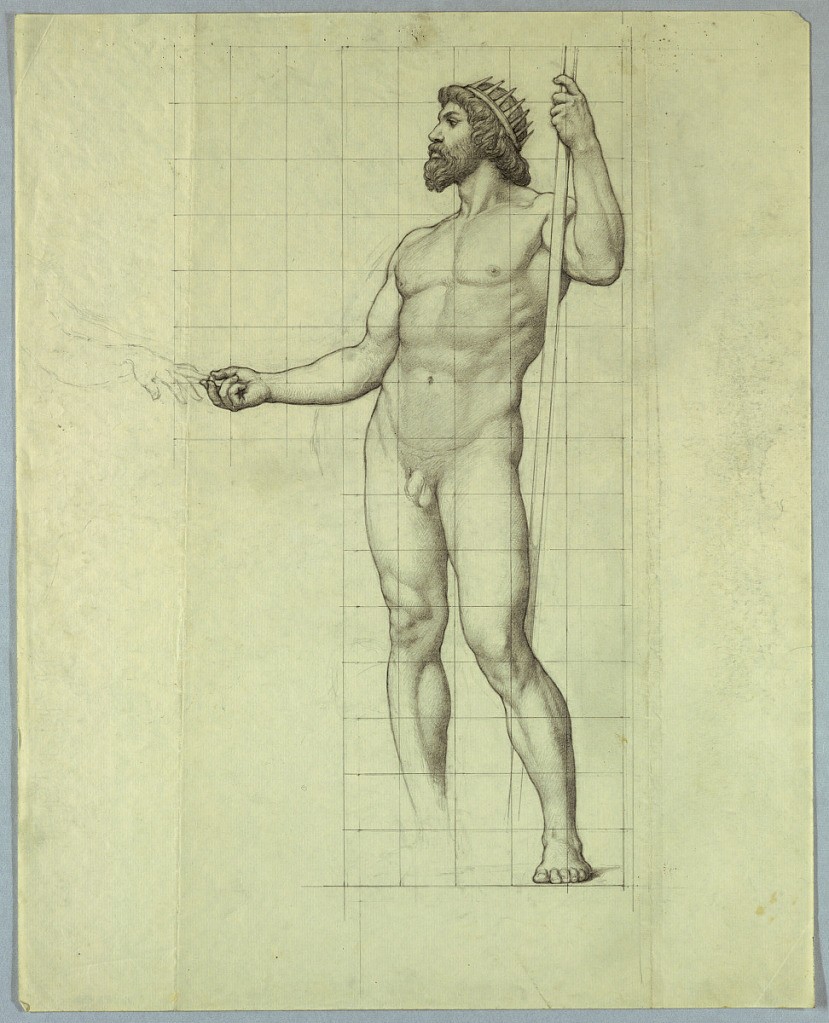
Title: The Atlantic, Nude Study for "The Marriage of the Atlantic and Pacific," Mural in the Senate Chamber in the Wisconsin State Capitol, Madison, WI
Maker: Kenyon Cox, American, 1856–1919
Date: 1915
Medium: Graphite on cream laid paper
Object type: Drawing
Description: Nude male figure with beard standing, facing to the left. He wears a crown, and holds a staff in his left hand. His right hand is extended to meet a woman's hand at far left, placing a ring on her finger. Drawing squared for transfer.